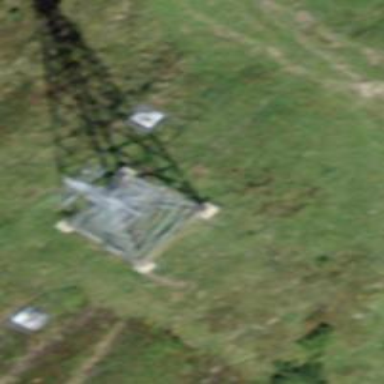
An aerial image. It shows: Pylon for aerialway.